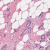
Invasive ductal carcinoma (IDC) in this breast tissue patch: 1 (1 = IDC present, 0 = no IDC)